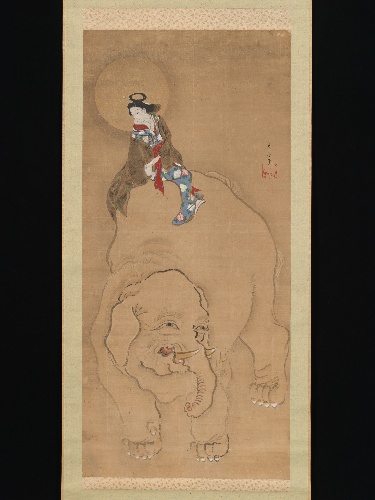
Artist: Katsukawa Shuntei
Artist bio: Japanese, 1770–1820
Date: late 18th–early 19th century
Object type: Hanging scroll
Classification: Paintings
Medium: Hanging scroll; ink, color and gold on paper
Culture: Japan
Period: Edo period (1615–1868)
Dimensions: Image: 50 9/16 × 23 7/16 in. (128.4 × 59.6 cm)
Overall with mounting: 82 7/8 × 28 1/16 in. (210.5 × 71.3 cm)
Overall with knobs: 82 7/8 × 30 5/8 in. (210.5 × 77.8 cm)
Department: Asian Art
Credit line: Mary Griggs Burke Collection, Gift of the Mary and Jackson Burke Foundation, 2015
Accession year: 2015
Repository: Metropolitan Museum of Art, New York, NY
Tags: Women|Elephants